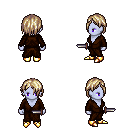
a pixel art fantasy rpg character, female body template, dark elf, purple skin, brown robe, gold greaves, white blonde bangs hairstyle, gold boots, dagger, four views (front, back, left, right), 2x2 character sprite sheet, small pixel art, hard edges, no anti-aliasing